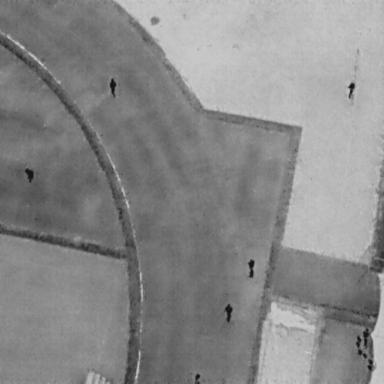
There are seven objects shown in the infrared image, including a DontCare, and six People.